Question: Say I have the following text input:
> '''
Essen Oxland Road, 34, LS4 7Du
Leeds, United Kingdom
'''
How can I style to appear as:

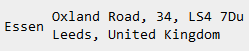
Answer: Use 'display:inline-block' with 'vertical-align:middle'
HTML
'''
<span class="left">
Essen
</span>
<span class="right">
Oxland Road, 34, LS4 7Du<br>
Leeds, United Kingdom
</span>
'''
CSS
'''
span.left, span.right {
display: inline-block;
vertical-align: middle;
}
'''
<URL>
Note that 'display:inline-block' does not work properly in IE7 and lower.